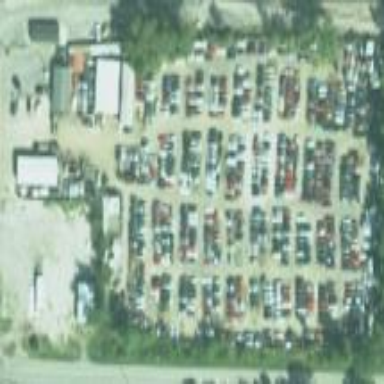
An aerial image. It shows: Industrial area designated for auto wrecking.